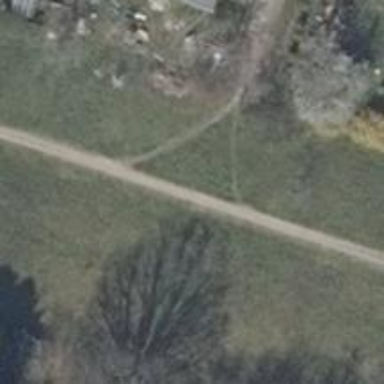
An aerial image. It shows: Sandy path with excellent trail visibility.